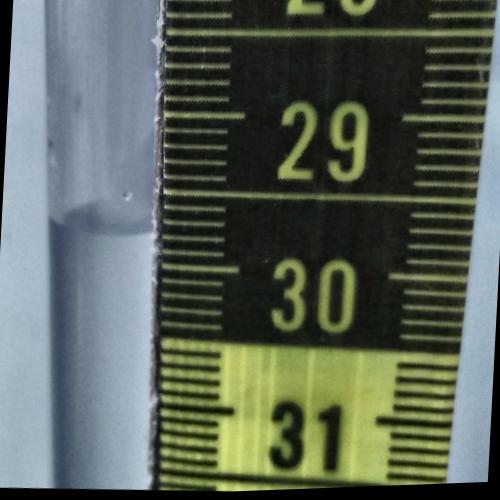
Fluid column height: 29.8 cm